Question: I have a problem with a line break between the content of an HTML element and it's :after content.
It's a sortable table and in the head of the table is a small arrow.
You can see it in this fiddle <URL> or on this picture:

Obviously I don't want that line break in front of the arrow.
'''
table {
width: 300px;
}
thead {
background-color: #ddd;
border-bottom: 1px solid #bbb;
}
th.sort-down:after {
content: '';
float: right;
margin-top: 7px;
border-width: 0 4px 4px;
border-style: solid;
border-color: #404040 transparent;
}
'''
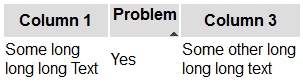
Answer: You can do as suggested and give your columns fixed width, or if you want a more flexible approach, you can use positioning for your :after element.
'''
table {
width: 300px;
}
thead {
background-color: #ddd;
border-bottom: 1px solid #bbb;
}
.sort-down {
padding-right: 1.5em;
position:relative;
}
.sort-down:after {
content: '';
position:absolute;
top:7px;
right:5px;
border-width: 0 4px 4px;
border-style: solid;
border-color: #404040 transparent;
}
'''
'''
<table>
<thead>
<tr>
<th>Column 1</th>
<th class="sort-down">Problem</th>
<th>Column 3</th>
</tr>
</thead>
<tbody>
<tr>
<td>Some long long long Text</td>
<td>Yes</td>
<td>Some other long long long text</td>
</tr>
</tbody>
</table>
'''